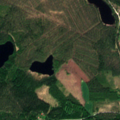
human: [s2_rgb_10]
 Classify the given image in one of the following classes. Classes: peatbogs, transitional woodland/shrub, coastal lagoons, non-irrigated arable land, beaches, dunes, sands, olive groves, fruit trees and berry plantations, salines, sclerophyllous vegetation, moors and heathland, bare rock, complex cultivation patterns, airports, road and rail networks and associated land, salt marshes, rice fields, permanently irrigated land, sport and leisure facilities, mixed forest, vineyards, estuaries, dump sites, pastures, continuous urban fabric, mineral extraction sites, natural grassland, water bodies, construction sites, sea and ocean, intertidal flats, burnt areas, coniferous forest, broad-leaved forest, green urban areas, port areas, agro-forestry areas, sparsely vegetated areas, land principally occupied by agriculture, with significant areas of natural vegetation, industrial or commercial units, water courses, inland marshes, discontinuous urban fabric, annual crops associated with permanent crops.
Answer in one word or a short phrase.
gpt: coniferous forest, mixed forest, transitional woodland/shrub, water bodies